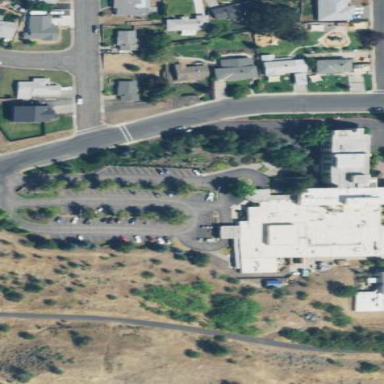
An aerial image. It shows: Hospital building.